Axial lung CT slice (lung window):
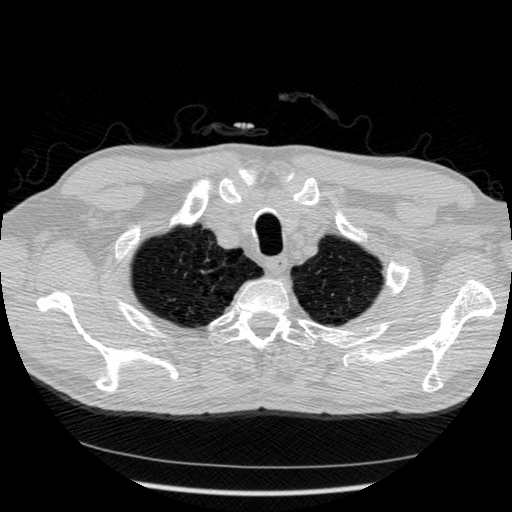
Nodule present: no